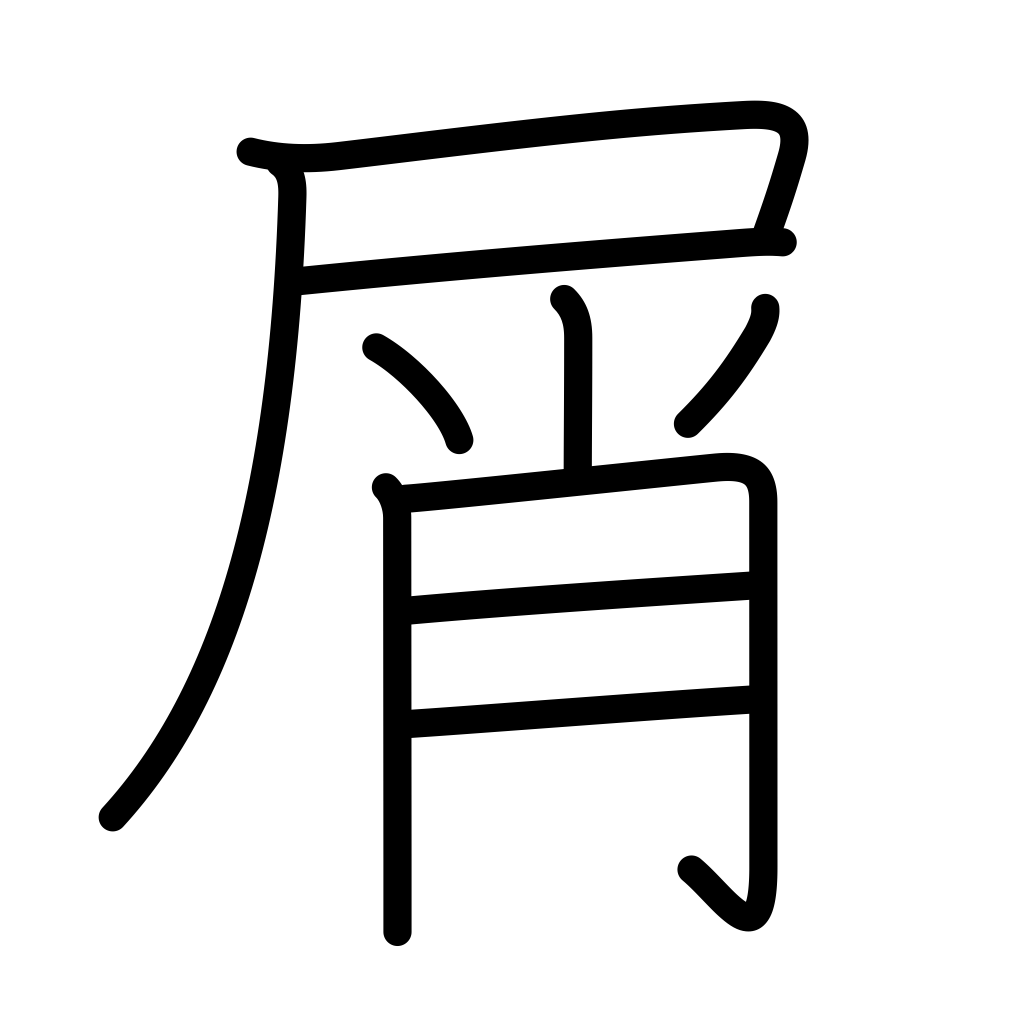
Meaning: rubbish, junk, trash, waste, scraps